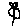
Label: flower